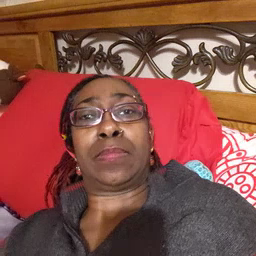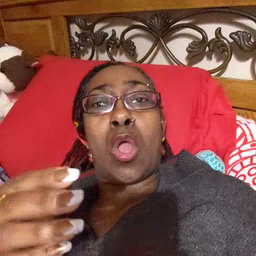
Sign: close